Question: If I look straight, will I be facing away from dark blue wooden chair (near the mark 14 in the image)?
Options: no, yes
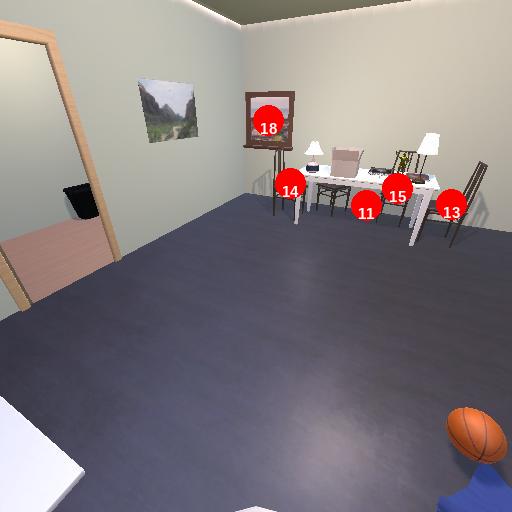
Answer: no